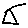
Label: triangle